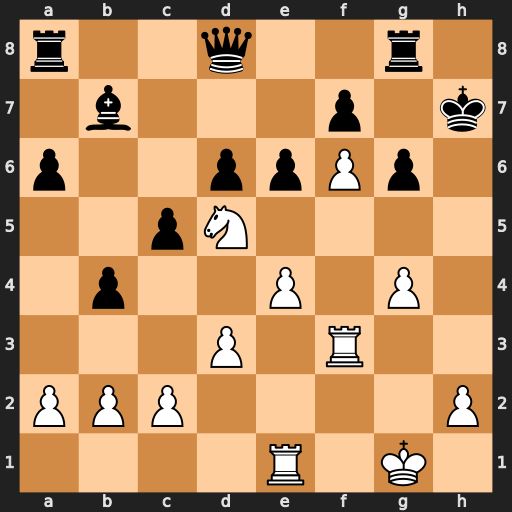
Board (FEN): r2q2r1/1b3p1k/p2ppPp1/2pN4/1p2P1P1/3P1R2/PPP4P/4R1K1
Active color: w
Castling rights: -
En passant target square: -
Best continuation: Rh3#